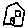
Label: house